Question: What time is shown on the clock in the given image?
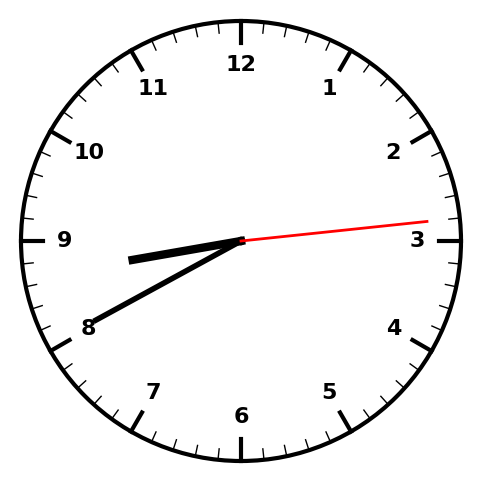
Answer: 08:40:14